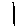
Label: line